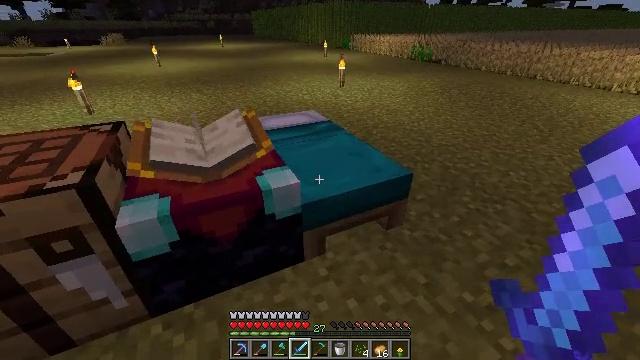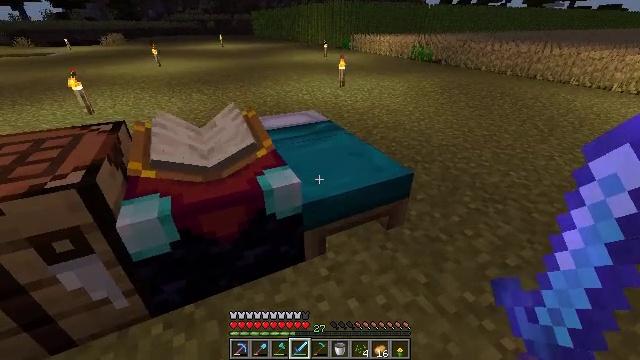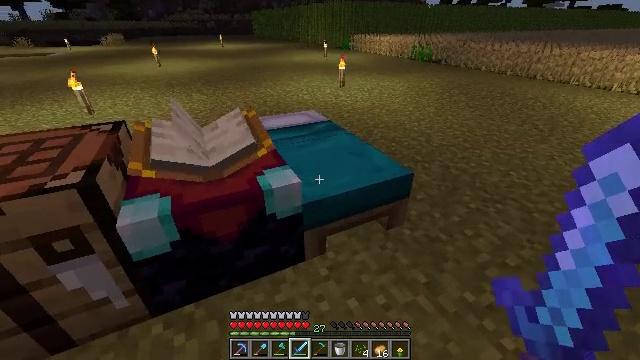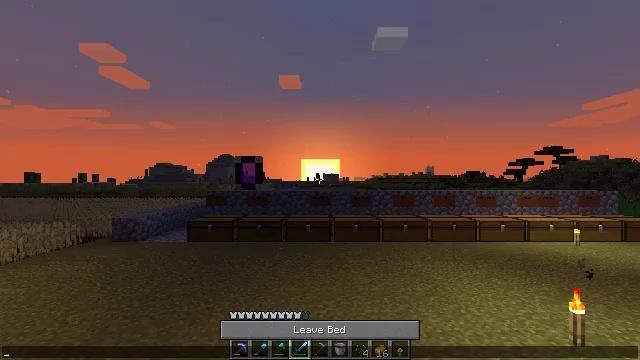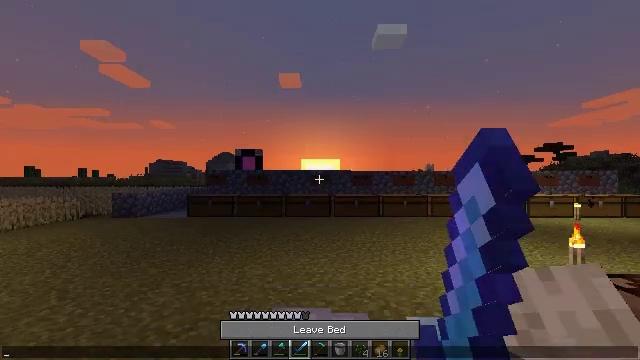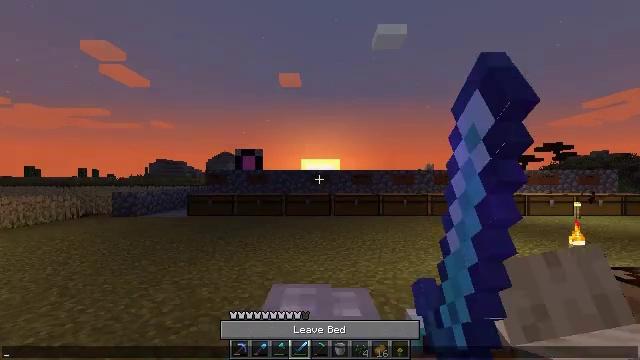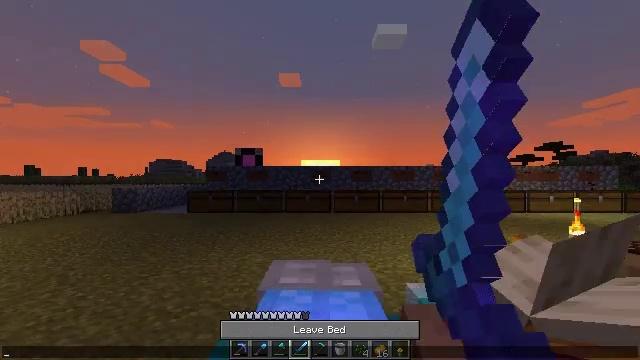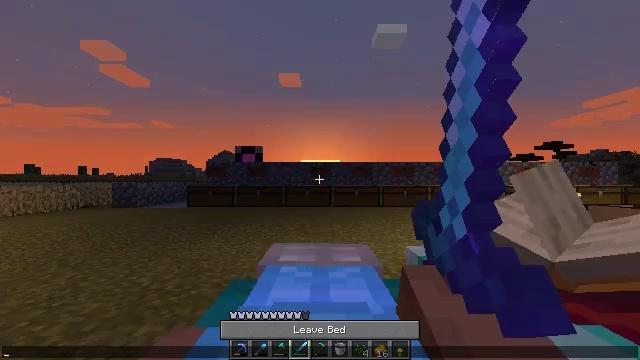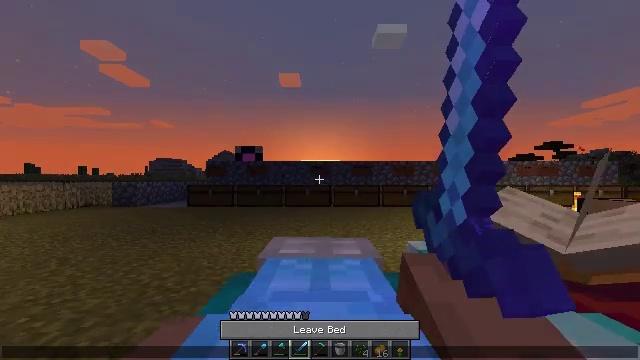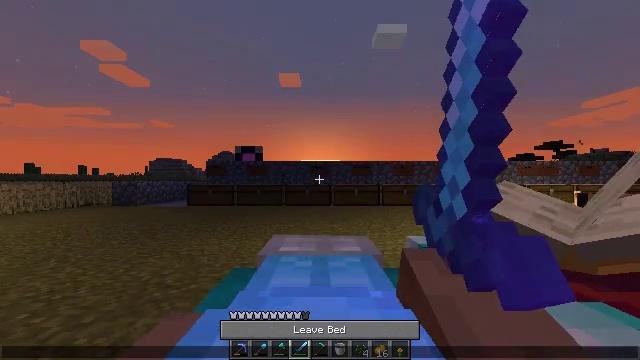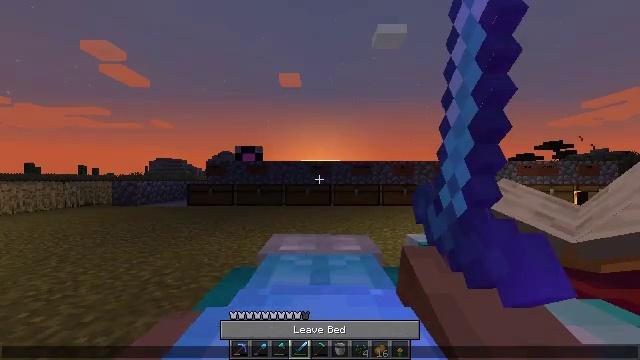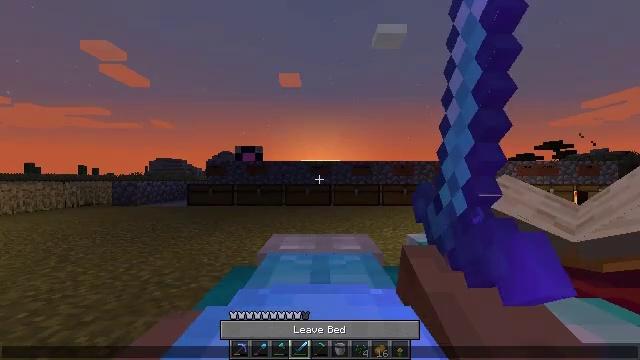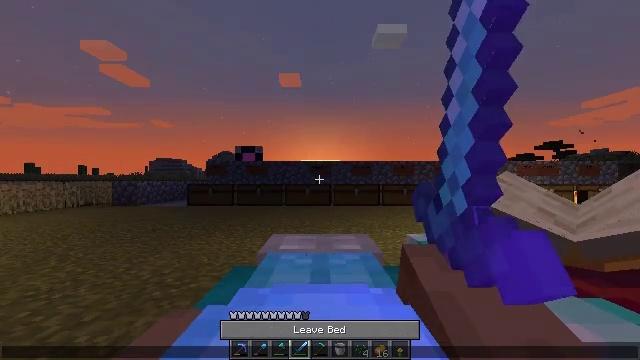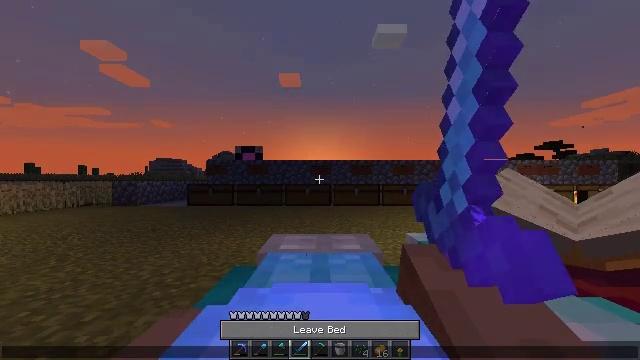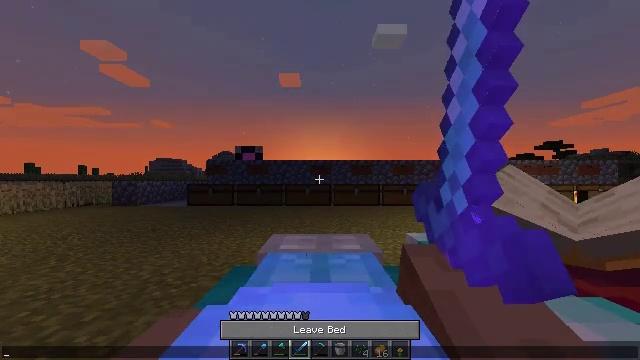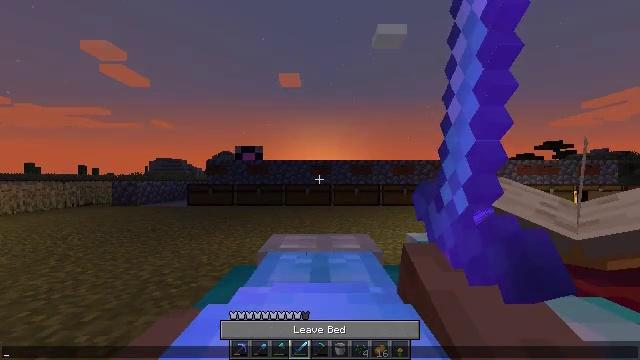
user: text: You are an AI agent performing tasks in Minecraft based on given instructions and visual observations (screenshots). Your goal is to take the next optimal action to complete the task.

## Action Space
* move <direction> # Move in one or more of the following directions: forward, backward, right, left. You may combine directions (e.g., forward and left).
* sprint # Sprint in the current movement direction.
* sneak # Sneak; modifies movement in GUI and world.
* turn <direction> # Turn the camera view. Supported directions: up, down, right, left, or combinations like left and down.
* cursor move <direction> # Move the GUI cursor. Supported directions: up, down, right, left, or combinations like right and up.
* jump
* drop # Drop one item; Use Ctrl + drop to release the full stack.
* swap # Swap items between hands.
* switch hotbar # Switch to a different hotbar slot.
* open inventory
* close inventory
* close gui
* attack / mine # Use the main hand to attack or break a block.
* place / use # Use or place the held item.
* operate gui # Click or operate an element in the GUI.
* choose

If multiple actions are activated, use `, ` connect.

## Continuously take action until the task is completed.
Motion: motion action
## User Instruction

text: Gather melon for food.
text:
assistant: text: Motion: no_op
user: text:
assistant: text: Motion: no_op
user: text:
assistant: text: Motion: no_op
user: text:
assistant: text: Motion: no_op
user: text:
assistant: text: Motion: no_op
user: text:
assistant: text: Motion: no_op
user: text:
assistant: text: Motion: no_op
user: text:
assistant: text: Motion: no_op
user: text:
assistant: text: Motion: no_op
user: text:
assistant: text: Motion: no_op
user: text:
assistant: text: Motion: no_op
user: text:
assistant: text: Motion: no_op
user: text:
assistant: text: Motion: no_op
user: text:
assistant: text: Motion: no_op
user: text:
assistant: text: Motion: no_op
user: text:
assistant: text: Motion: no_op
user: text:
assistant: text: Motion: no_op
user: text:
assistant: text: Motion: no_op
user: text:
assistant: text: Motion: no_op
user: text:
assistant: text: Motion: no_op
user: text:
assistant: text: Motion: no_op
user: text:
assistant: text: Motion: no_op
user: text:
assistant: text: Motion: no_op
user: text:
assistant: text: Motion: no_op
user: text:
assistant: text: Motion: no_op
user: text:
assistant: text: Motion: no_op
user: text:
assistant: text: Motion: no_op
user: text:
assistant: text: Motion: no_op
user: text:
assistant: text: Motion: no_op
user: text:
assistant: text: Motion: no_op